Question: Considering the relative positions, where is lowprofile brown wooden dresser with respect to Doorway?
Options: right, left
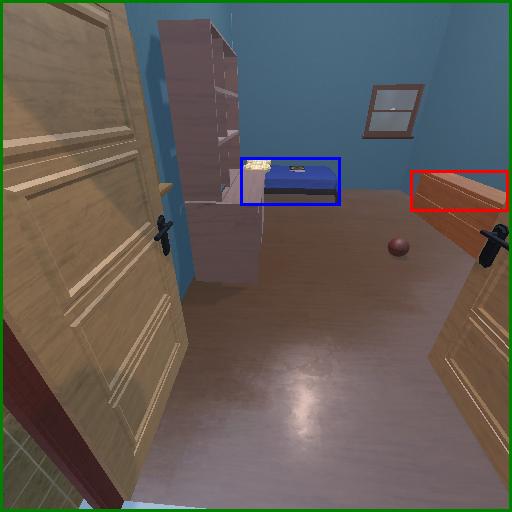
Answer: right